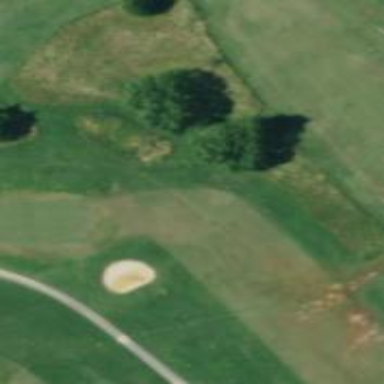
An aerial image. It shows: View of golf hole.